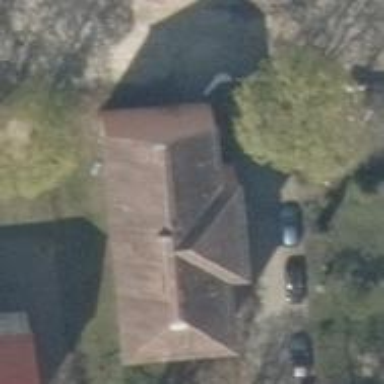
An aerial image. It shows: Apartment building with hipped roof.